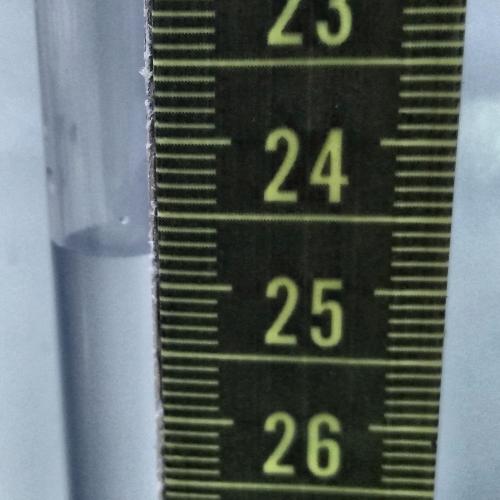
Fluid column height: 24.8 cm